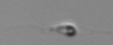
Label: flagellate_morphotype3